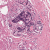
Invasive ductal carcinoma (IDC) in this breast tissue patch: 0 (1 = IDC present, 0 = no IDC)